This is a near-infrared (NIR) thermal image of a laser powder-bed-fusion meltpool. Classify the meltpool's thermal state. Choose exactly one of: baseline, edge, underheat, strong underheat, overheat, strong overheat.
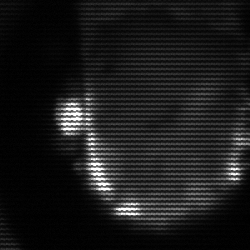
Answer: baseline